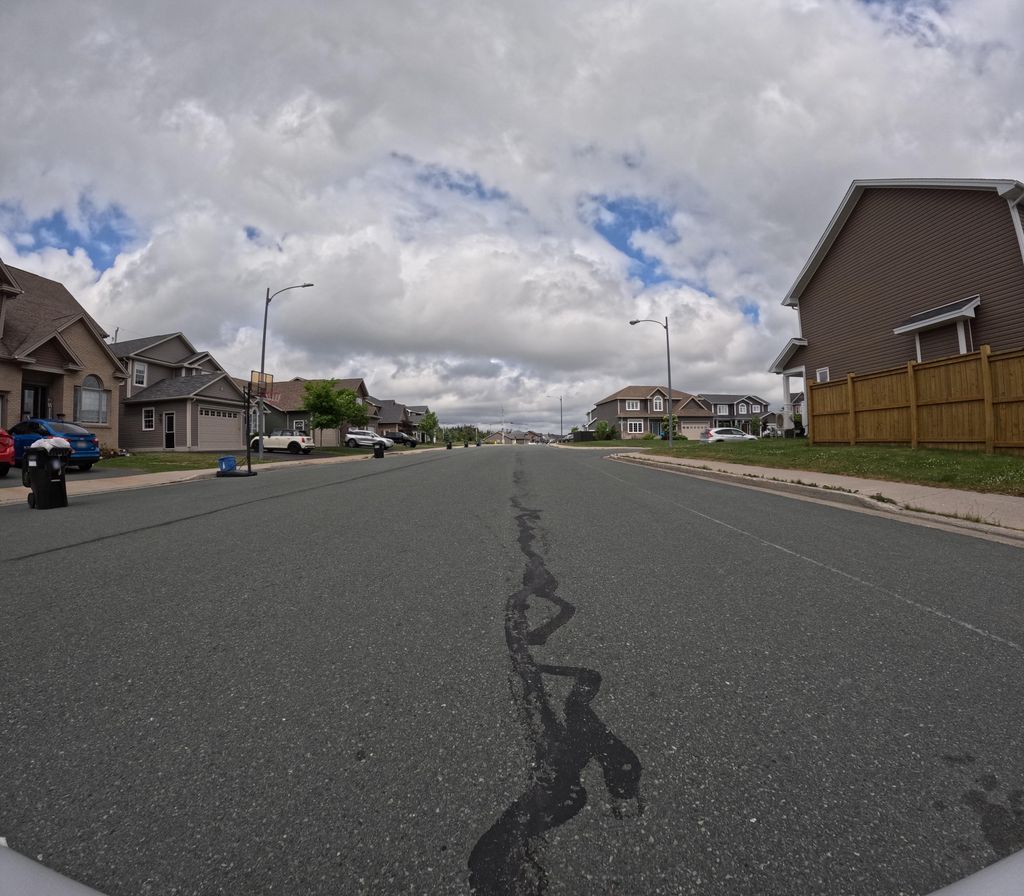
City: st_johns